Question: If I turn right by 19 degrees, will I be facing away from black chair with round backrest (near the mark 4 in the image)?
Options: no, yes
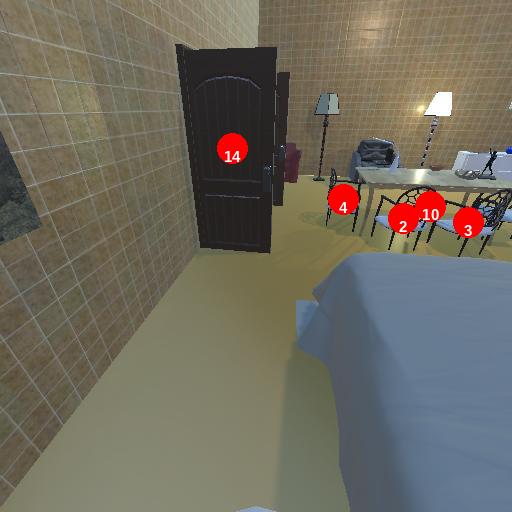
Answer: no